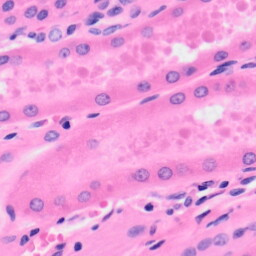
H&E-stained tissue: Kidney